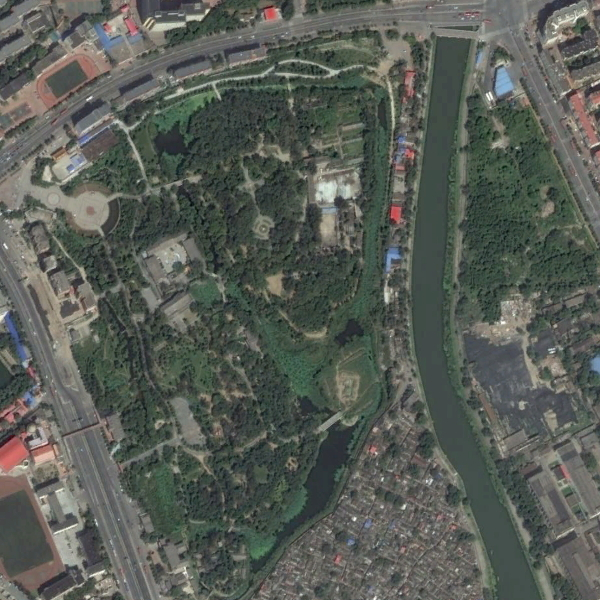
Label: Park